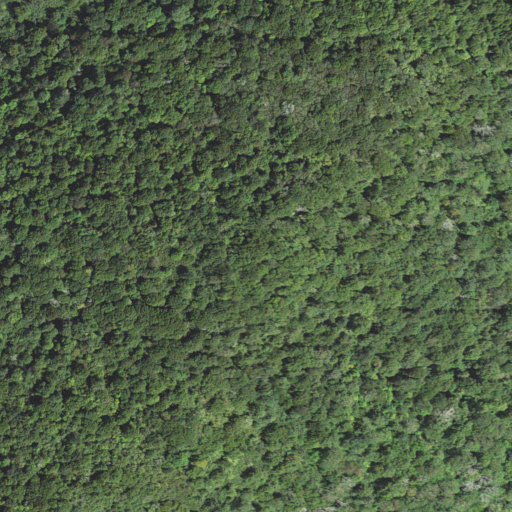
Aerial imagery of mountain in North Carolina named Devils Race Patch containing deciduous forest, mixed forest, grassland, and shrub